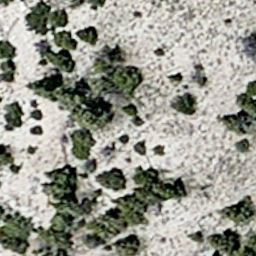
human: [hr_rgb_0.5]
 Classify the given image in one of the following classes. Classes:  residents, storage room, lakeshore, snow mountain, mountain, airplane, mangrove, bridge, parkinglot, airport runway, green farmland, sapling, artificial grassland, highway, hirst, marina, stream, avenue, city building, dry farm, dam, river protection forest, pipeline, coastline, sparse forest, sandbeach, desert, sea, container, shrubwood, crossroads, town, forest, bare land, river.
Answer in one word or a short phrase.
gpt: sparse forest